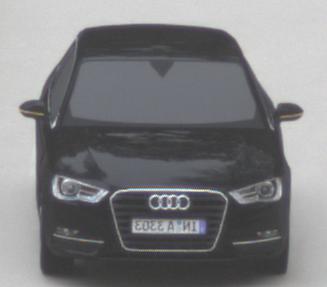
Make: Audi
Model: A3 1.2 TFSI
Detailed model: A3 (8V)
Model produced from: 2013/02
Model produced until: 2014/05
Doors: 3
Color: black
Road condition: dry road
Daytime: morning or afternoon
Contrast: low contrast